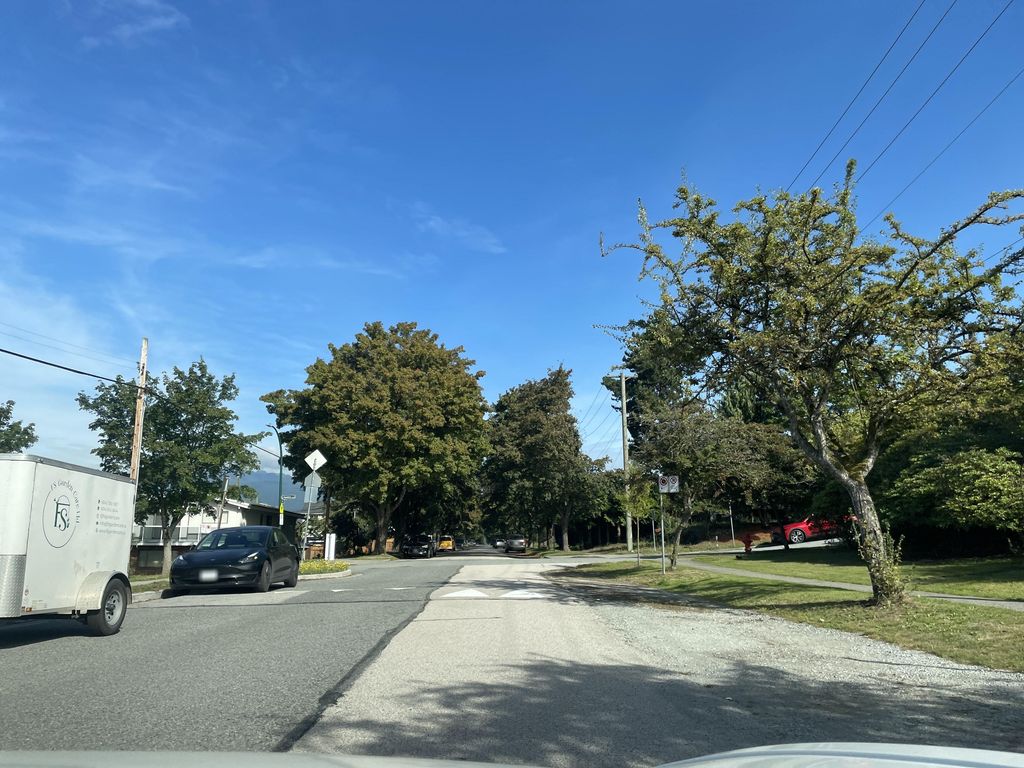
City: vancouver